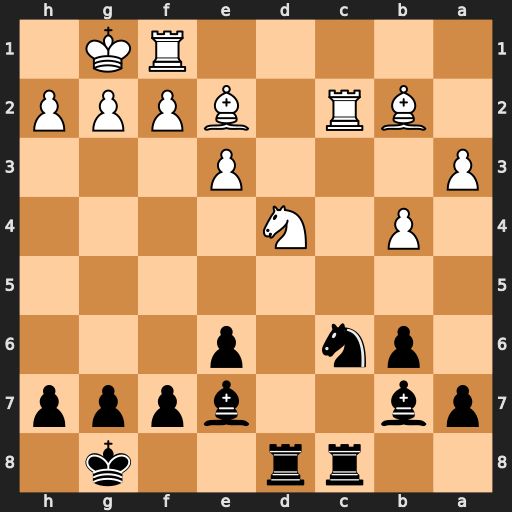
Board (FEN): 2rr2k1/pb2bppp/1pn1p3/8/1P1N4/P3P3/1BR1BPPP/5RK1
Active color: b
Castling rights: -
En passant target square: -
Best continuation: Nxd4 Bxd4 Rxc2